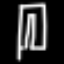
Label: pants